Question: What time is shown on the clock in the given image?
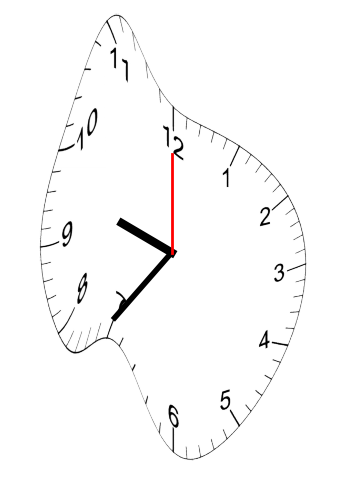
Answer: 09:36:00